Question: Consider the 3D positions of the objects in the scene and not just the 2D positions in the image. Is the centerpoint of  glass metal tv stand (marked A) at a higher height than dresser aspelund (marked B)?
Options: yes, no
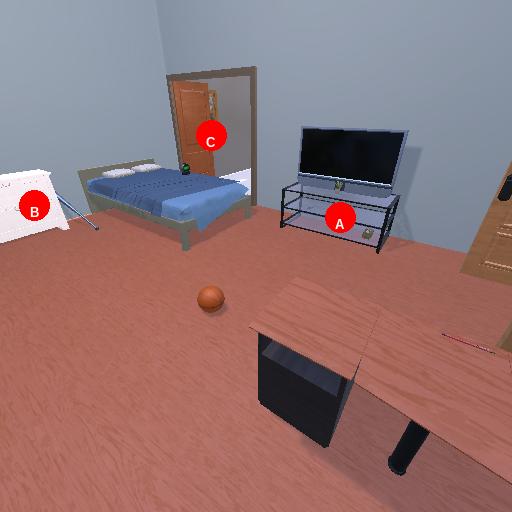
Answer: yes